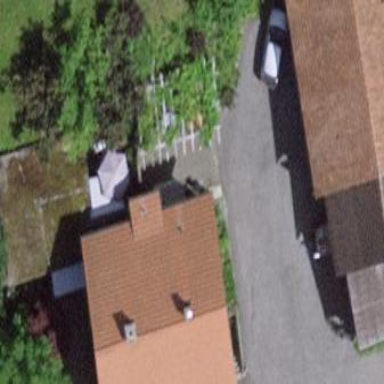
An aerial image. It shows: Semidetached house.